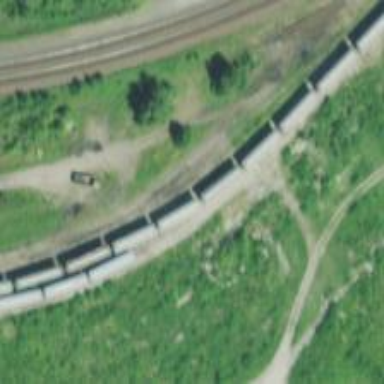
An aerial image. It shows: Rail spur service.